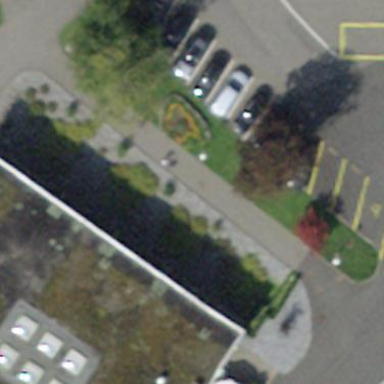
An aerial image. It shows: Parking area.